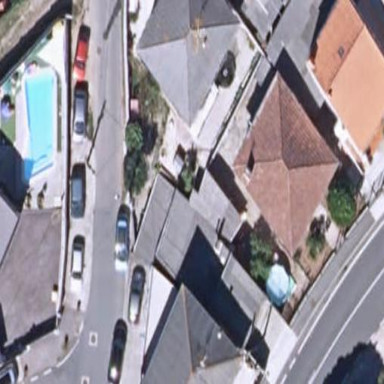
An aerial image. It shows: Simple house.